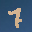
Label: 7